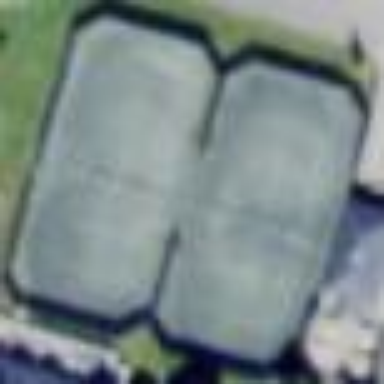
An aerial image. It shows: Tennis court on pitch.